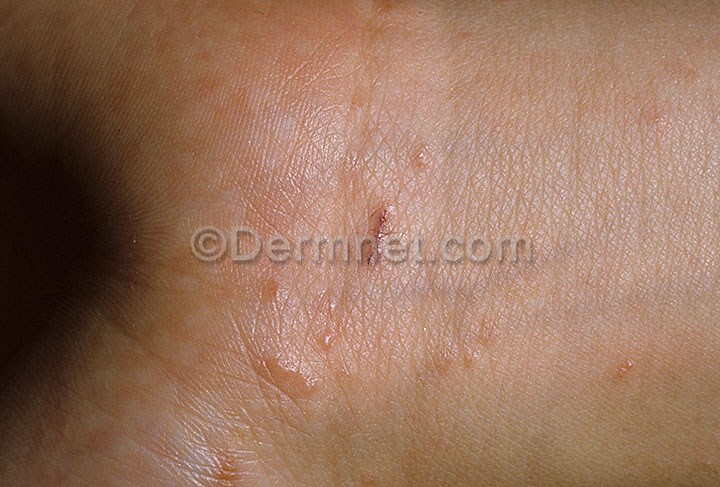
Disease: Scabies Lyme Disease and other Infestations and Bites